Field crop: maize
Growth stage: 2
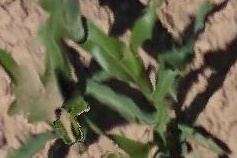
Species: maize